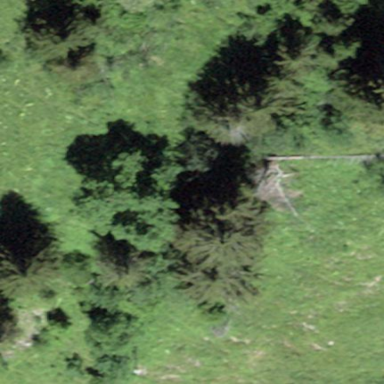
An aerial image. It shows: Forest area.